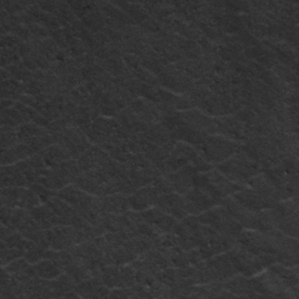
Label: frost